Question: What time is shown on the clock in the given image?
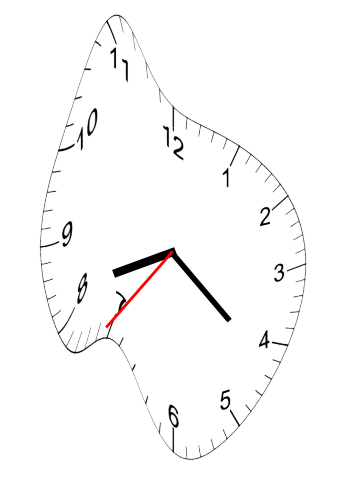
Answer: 08:21:36